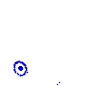
Particle: electron